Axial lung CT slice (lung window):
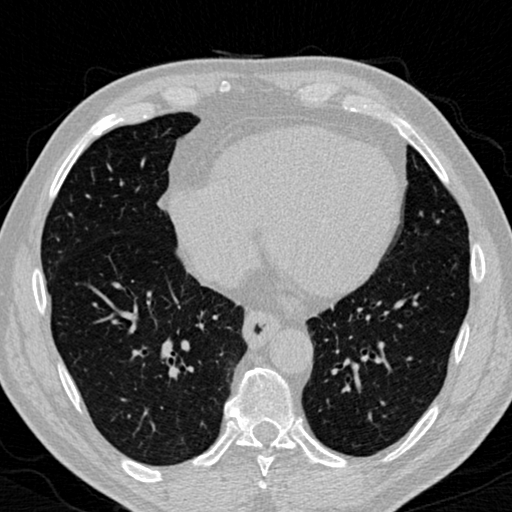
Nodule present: no